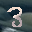
Label: 3